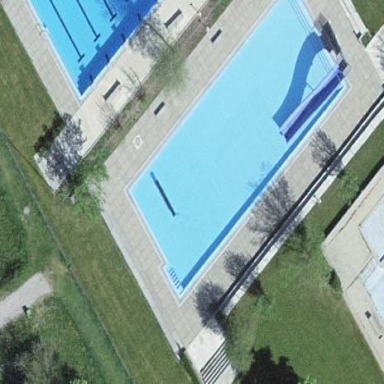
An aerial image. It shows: Swimming pool located in leisure land.